Question: I have 'RecyclerView' which populates the feeds. In top of the 'RecyclerView' there is portion for feeds to be posted like status and photos from the gallery.

To post status I made 'Adapter' which extends 'RecyclerView.Adapter'. In this adapter I can perform some 'onClickListener'. But the problem I'm facing is with choosing image from gallery. How can I choose Image from gallery with the button click inside 'Adapter'?
Below method can be used for this purpose but it works in Activity, but I need this method in Adapter because the 'onClickListener' is inside the 'ViewHolder' in 'Adapter'.
'''
@Override
protected void onActivityResult(int requestCode, int resultCode, Intent data) {
super.onActivityResult(requestCode, resultCode, data);
if (requestCode == PICK_IMAGE_REQUEST && resultCode == RESULT_OK && data != null && data.getData() != null) {
filePath = data.getData();
try {
bitmap = MediaStore.Images.Media.getBitmap(getContentResolver(), filePath);
imageView.setImageBitmap(bitmap);
} catch (IOException e) {
e.printStackTrace();
}
}
}
'''
Any Help will be very appropriated.
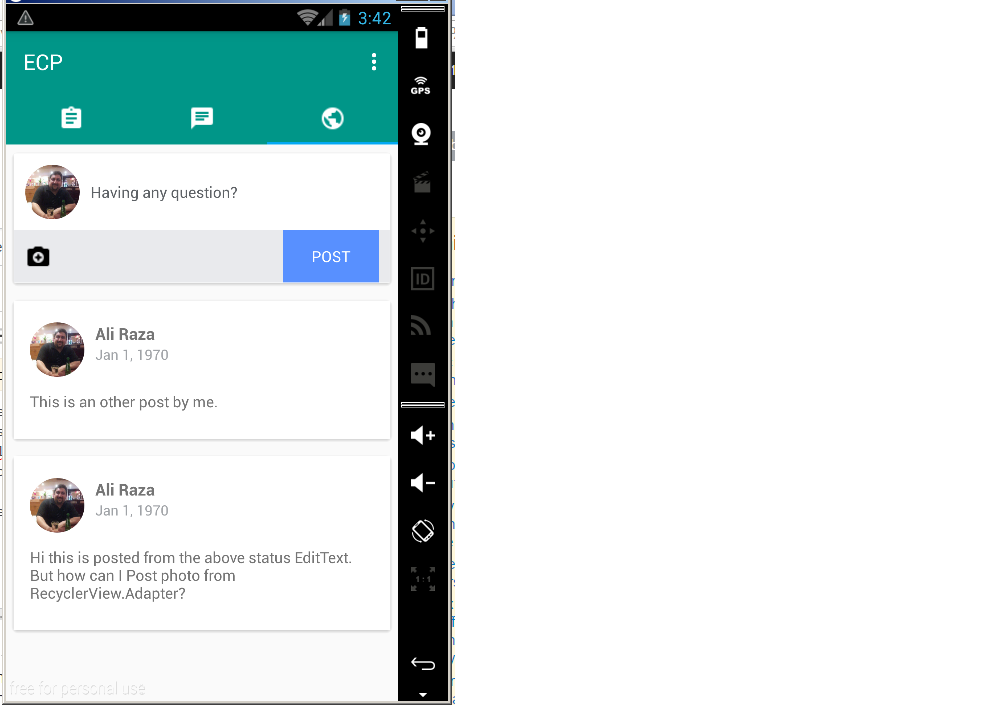
Answer: Either your 'Activity' can hold a reference of your adapter and you create a method to call in your 'Adapter', or (and I think it's best) broadcast an event from your activity containing the 'path' and listen to it with your adapter.
You can use <URL> to remove it.
Then you only have to bind your button like and image like that:
'''
private Bitmap bitmap; // This variable will store your bitmap data
@Override
public void onBindViewHolder(final RecyclerViewAdapter.ViewHolder holder, final int position)
{
// Do that only if it's the post view
holder.uploadButton.setOnClickListener(new View.OnClickListener()
{
@Override
public void onClick(View v)
{
// TODO start your media selection view here
}
});
if( bitmap != null )
{
holder.imageView.setImageBitmap(bitmap);
}
}
'''
And when you get the callback from the 'BroadcastReceiver', just get the image like you would do and store it as a data:
'''
@override
public void onReceive (Context context, Intent intent)
{
Uri filePath = getThePathFromTheIntent(intent); // TODO implement that one
bitmap = MediaStore.Images.Media.getBitmap(context.getContentResolver(), filePath);
}
'''
Don't forget to clear the bitmap when done use it for memory management purpose.